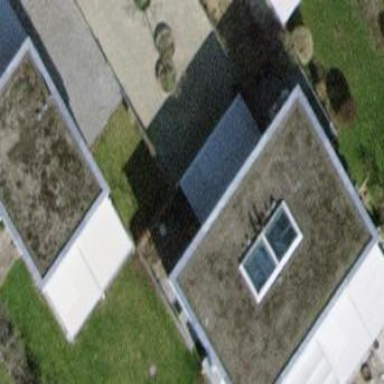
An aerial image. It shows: Terrace building.